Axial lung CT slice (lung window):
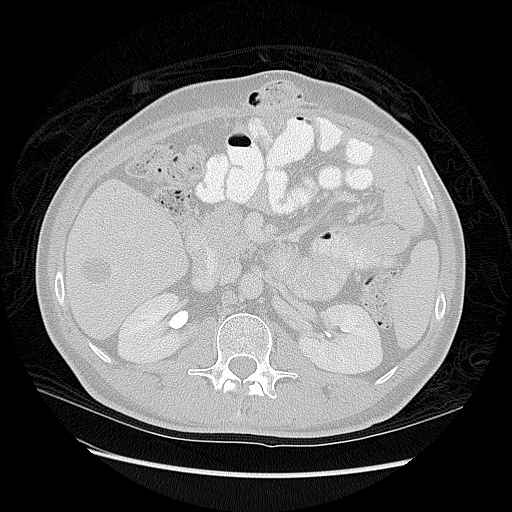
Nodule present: no